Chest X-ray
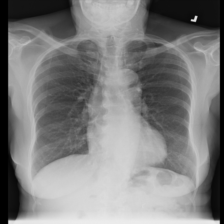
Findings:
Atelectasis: negative
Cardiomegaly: negative
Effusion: negative
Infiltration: positive
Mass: negative
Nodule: negative
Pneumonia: negative
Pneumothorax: negative
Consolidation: negative
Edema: negative
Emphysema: negative
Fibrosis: negative
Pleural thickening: negative
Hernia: negative